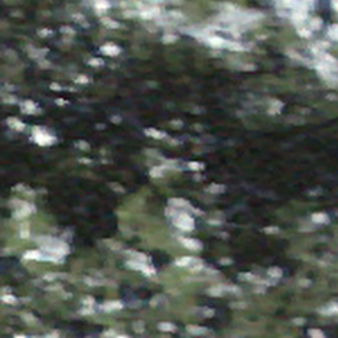
Label: other